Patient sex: M
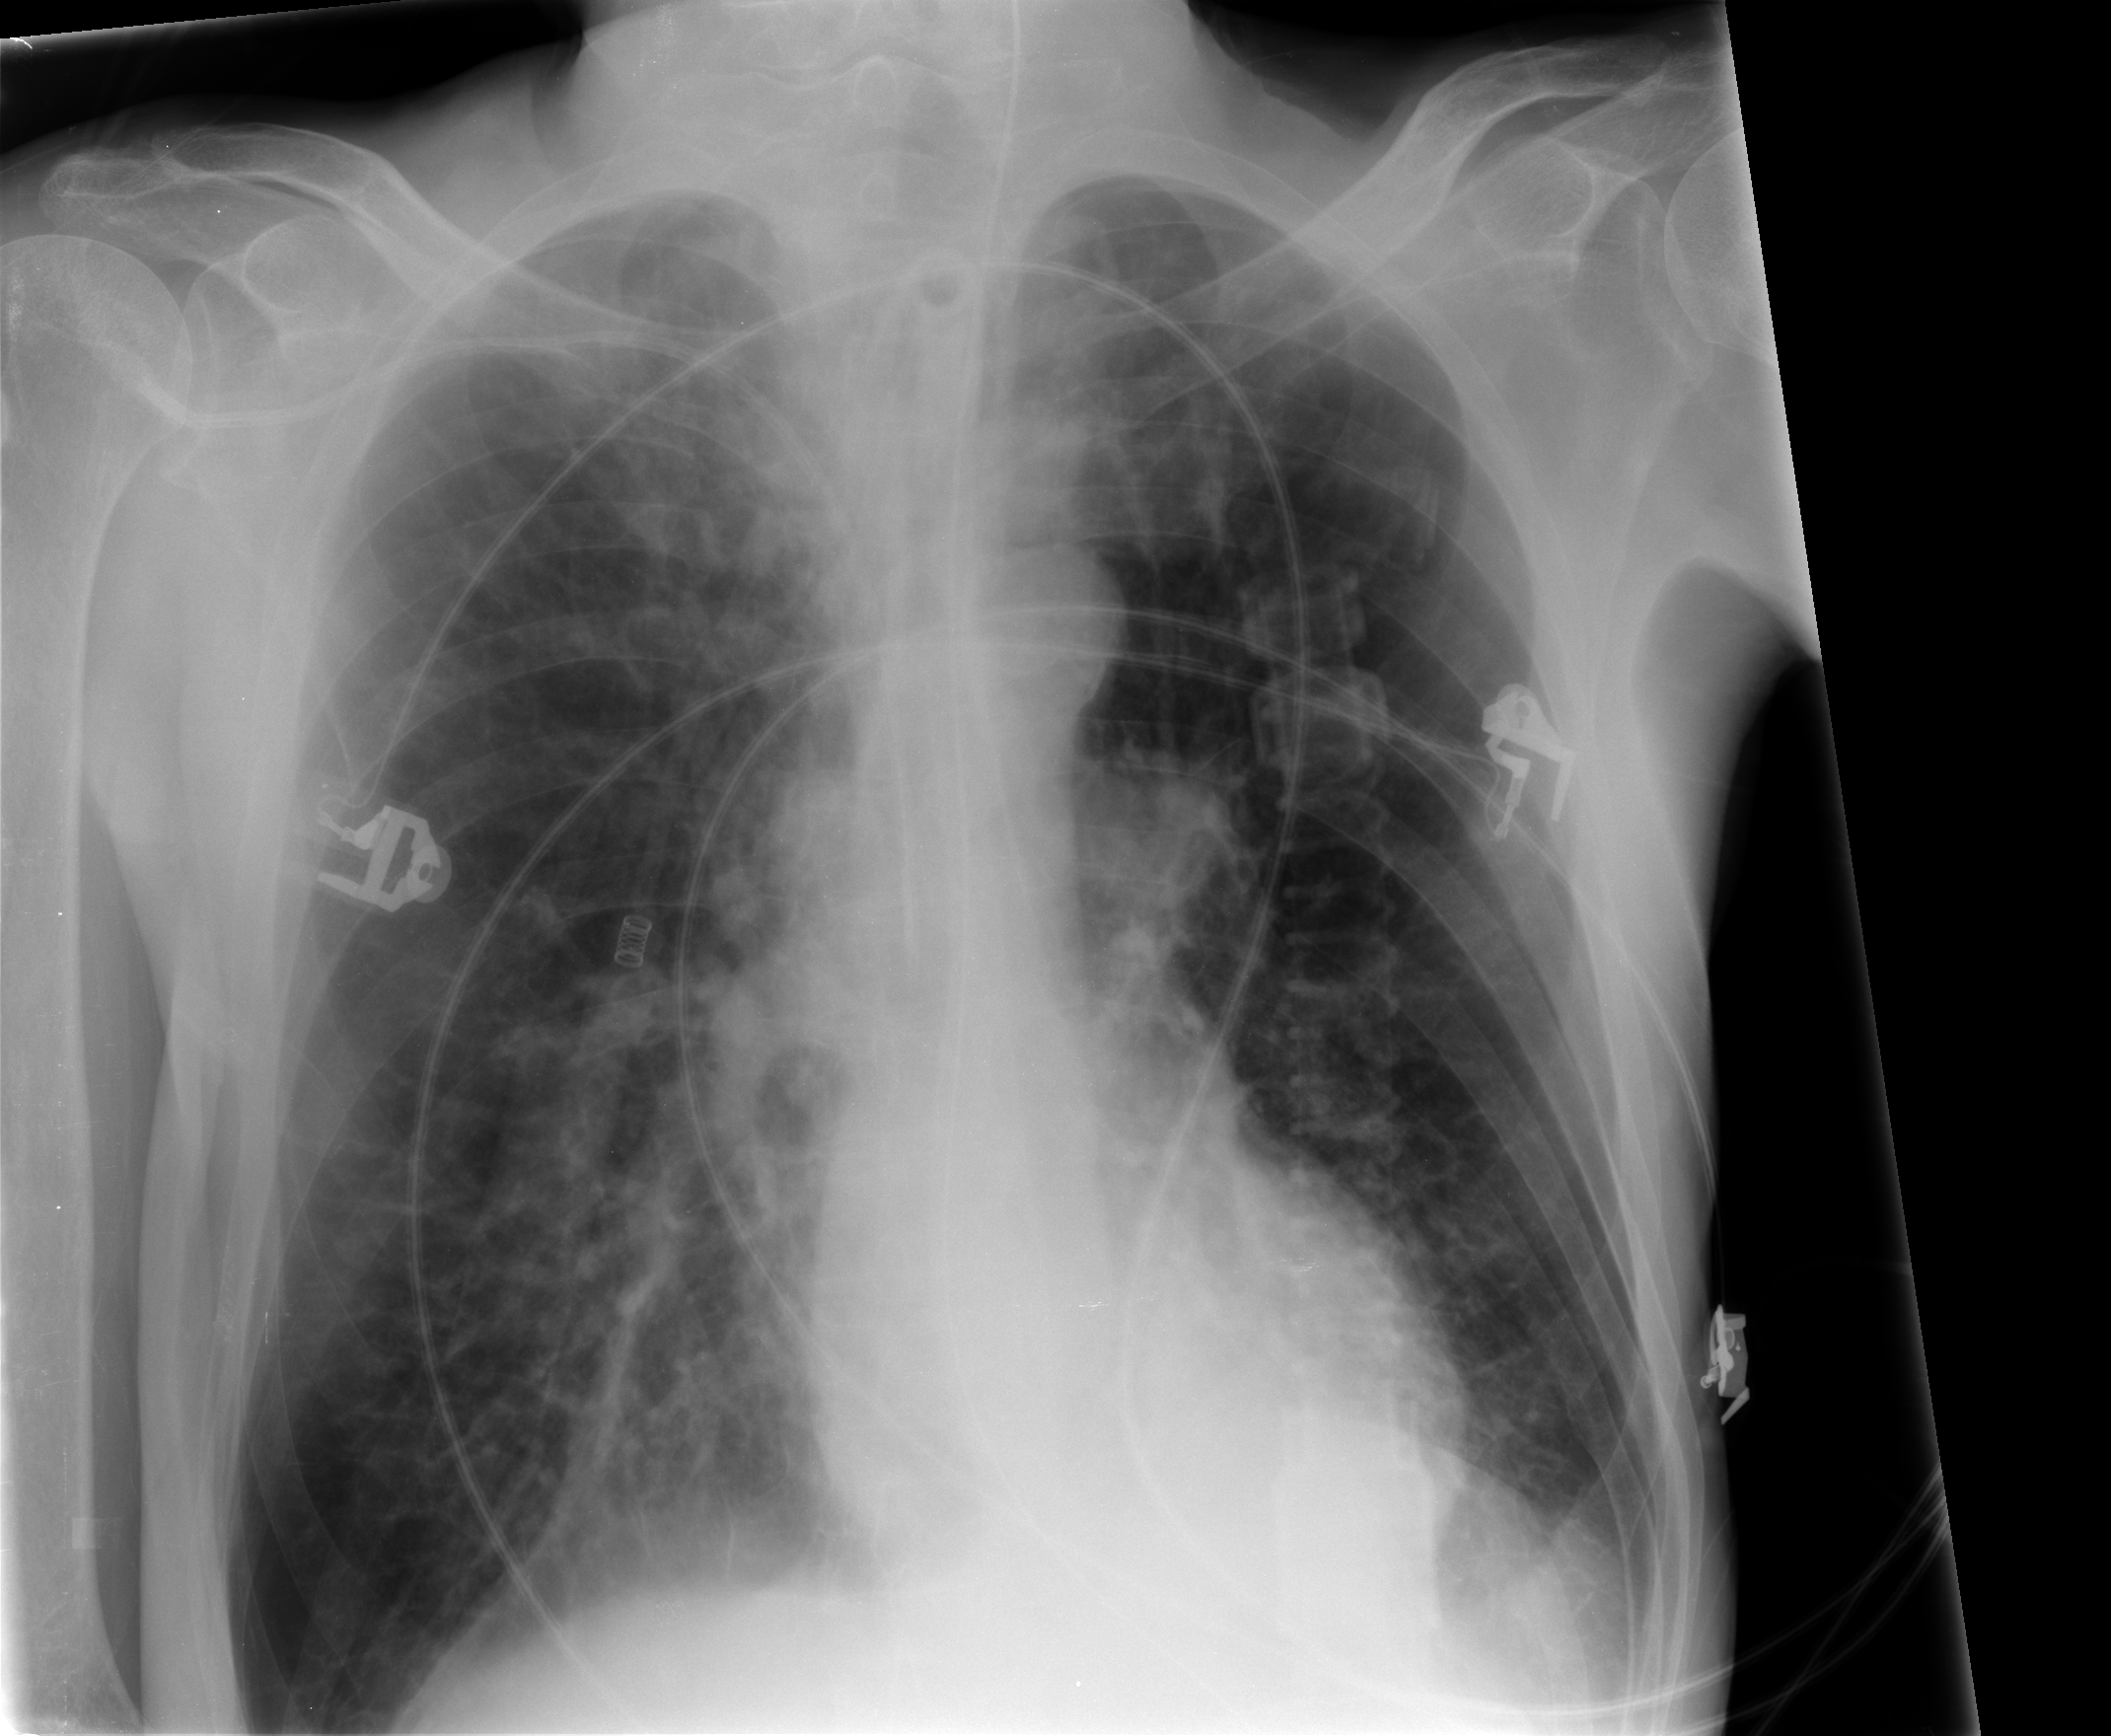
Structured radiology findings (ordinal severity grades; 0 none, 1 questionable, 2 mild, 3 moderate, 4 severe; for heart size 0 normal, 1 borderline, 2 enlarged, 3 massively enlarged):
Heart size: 0
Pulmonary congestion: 1
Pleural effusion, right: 0
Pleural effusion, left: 0
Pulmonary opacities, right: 0
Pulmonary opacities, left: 0
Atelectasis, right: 2
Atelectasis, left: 2